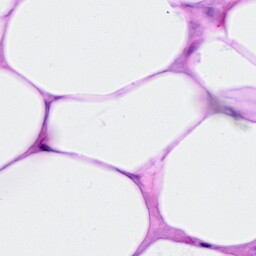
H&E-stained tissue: Breast